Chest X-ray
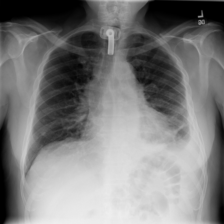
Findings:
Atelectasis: positive
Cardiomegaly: negative
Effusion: positive
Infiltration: positive
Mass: negative
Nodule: negative
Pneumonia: negative
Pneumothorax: negative
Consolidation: negative
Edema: negative
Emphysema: negative
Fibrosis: negative
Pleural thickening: negative
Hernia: negative